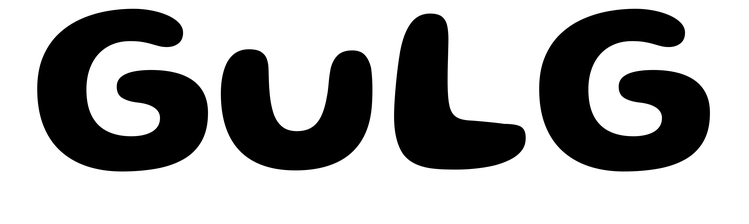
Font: Gluten_SemiBold